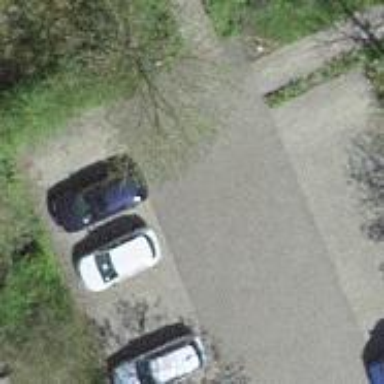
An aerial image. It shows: Road serving as parking aisle.